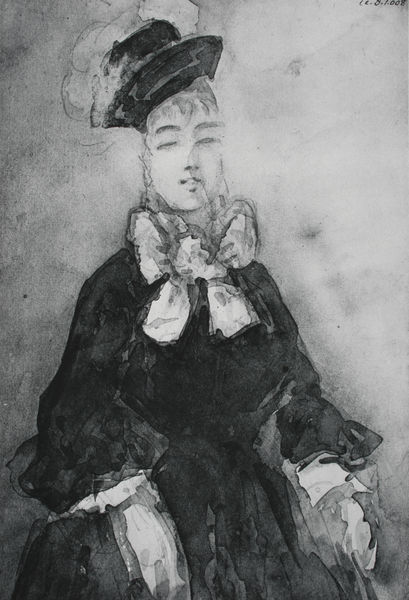
Titel: Promeneuse
Künstler: Constantin Guys
Standort: Paris
Institution: Musée Carnavalet
Schlagwörter: dunkel, feder, gemälde, hand, kopf, schatten, weiß, aquarell, impressionismus, sitzen, brust, busen, frau, grau, hell, hintergrund, hut, kleid, mund, schwarz, skizze, zeichnung, blick, dame, tuch, rock, schleife, jung, wand, arme, augen, federn, gesicht, kragen, stehen, ärmel, bildnis, hals, hände, portrait, porträt, signatur, haare, halbfigur, mantel, pose, lippen, oval, lächeln, taille, studie, grisaille, brauen, rüschen, geschlossen, unscharf, foto, tusche, kohle, schwarzweiss, lautrec, wässrig, entwurf, gesciht, toulouse, verschwommen, frau mit hut, klied, augen blick, aquarellisch, kleiod, schwarze kleid